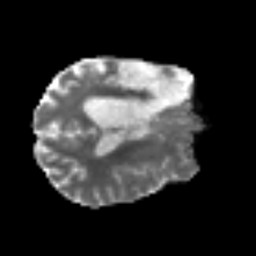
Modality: MD
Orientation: axial
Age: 50
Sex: male
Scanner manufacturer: siemens
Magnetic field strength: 3 T
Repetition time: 6.1 s
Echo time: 0.101 s